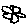
Label: flower